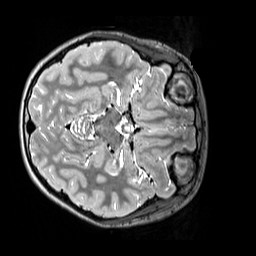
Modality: T2w
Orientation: axial
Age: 10
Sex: female
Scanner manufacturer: siemens
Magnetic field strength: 3 T
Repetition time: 3.2 s
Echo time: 0.408 s